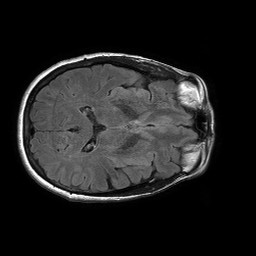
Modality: FLAIR
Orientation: axial
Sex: female
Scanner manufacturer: philips
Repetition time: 11 s
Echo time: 0.125 s